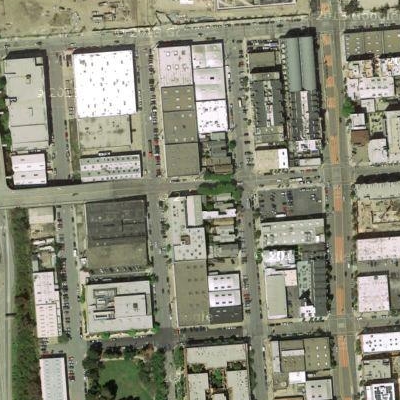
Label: Industry